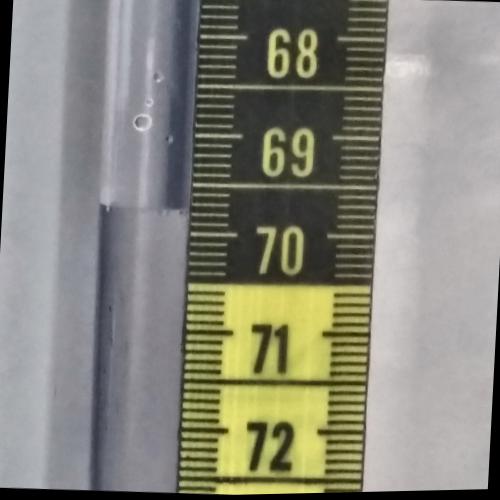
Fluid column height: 69.8 cm